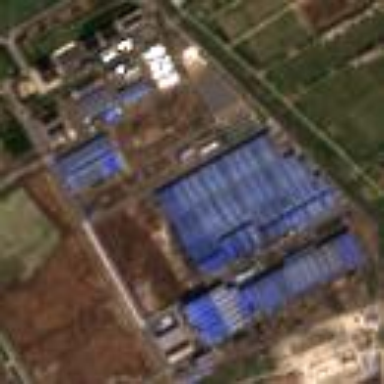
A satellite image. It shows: Industrial area.